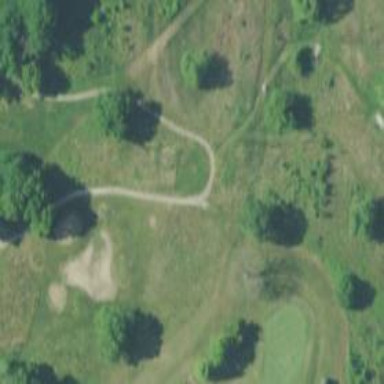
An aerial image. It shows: Service road used as golf cart path.